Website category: phone
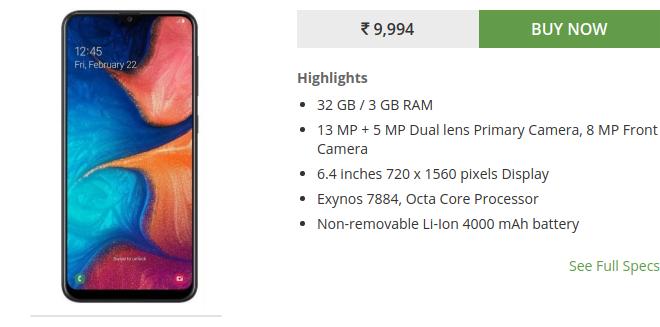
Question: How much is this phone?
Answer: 9,994

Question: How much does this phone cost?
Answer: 9,994

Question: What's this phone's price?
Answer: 9,994

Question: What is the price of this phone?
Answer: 9,994

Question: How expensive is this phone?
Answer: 9,994

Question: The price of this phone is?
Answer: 9,994

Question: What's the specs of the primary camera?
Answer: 13 MP + 5 MP Dual lens Primary Camera

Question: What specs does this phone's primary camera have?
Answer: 13 MP + 5 MP Dual lens Primary Camera

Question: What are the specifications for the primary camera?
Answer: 13 MP + 5 MP Dual lens Primary Camera

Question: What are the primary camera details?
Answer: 13 MP + 5 MP Dual lens Primary Camera

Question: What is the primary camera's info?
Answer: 13 MP + 5 MP Dual lens Primary Camera

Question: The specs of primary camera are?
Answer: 13 MP + 5 MP Dual lens Primary Camera

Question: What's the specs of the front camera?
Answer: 8 MP Front Camera

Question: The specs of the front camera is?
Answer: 8 MP Front Camera

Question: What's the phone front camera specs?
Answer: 8 MP Front Camera

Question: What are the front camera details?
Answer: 8 MP Front Camera

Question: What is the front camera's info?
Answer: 8 MP Front Camera

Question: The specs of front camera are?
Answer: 8 MP Front Camera

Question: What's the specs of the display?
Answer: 6.4 inches 720 x 1560 pixels Display

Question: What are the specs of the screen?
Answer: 6.4 inches 720 x 1560 pixels Display

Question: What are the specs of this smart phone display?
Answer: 6.4 inches 720 x 1560 pixels Display

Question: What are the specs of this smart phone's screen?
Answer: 6.4 inches 720 x 1560 pixels Display

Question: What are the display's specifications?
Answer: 6.4 inches 720 x 1560 pixels Display

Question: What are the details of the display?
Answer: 6.4 inches 720 x 1560 pixels Display

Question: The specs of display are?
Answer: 6.4 inches 720 x 1560 pixels Display

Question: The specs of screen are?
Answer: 6.4 inches 720 x 1560 pixels Display

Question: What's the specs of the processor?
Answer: Exynos 7884, Octa Core Processor

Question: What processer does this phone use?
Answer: Exynos 7884, Octa Core Processor

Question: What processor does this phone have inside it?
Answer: Exynos 7884, Octa Core Processor

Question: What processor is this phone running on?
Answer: Exynos 7884, Octa Core Processor

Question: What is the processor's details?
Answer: Exynos 7884, Octa Core Processor

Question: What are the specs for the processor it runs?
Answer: Exynos 7884, Octa Core Processor

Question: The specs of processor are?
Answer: Exynos 7884, Octa Core Processor

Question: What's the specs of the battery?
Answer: Non-removable Li-Ion 4000 mAh battery

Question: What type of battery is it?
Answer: Non-removable Li-Ion 4000 mAh battery

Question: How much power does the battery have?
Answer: Non-removable Li-Ion 4000 mAh battery

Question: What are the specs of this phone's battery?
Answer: Non-removable Li-Ion 4000 mAh battery

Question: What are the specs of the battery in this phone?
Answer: Non-removable Li-Ion 4000 mAh battery

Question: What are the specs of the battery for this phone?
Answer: Non-removable Li-Ion 4000 mAh battery

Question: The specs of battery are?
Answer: Non-removable Li-Ion 4000 mAh battery